Question: I'm trying to center the JavaScript slideshow and "Slideshow header" that you can see in image left. Below you can see what my website looks like on the left and on the right is how I want to center my slideshow.

I tried adding 'text-align: center;' to my CSS but nothing changes.
## HTML
'''
<div class="container">
<div class="header">
<h1 class="text-muted">Slideshow</h1>
</div>
<div id="slider">
<ul class="slides">
<li class="slide slide1">slide1</li>
<li class="slide slide2">slide2</li>
<li class="slide slide3">slide3</li>
<li class="slide slide4">slide4</li>
<li class="slide slide5">slide5</li>
<li class="slide slide1">slide1</li>
</ul>
</div>
</div>
'''
## CSS
'''
#slider {
width: 720px;
height: 300px;
overflow: hidden; }
#slider .slides {
display: block;
width: 6000px;
height: 400px;
margin: 0 auto;
padding: 0; }
#slider .slide {
float: left;
list-style-type: none;
width: 720px;
height: 400px; }
.slide1 {background:red;}
.slide2 {background: blue;}
.slide3 {background: green;}
.slide4{background: purple;}
.slide5 {background: pink;}
'''
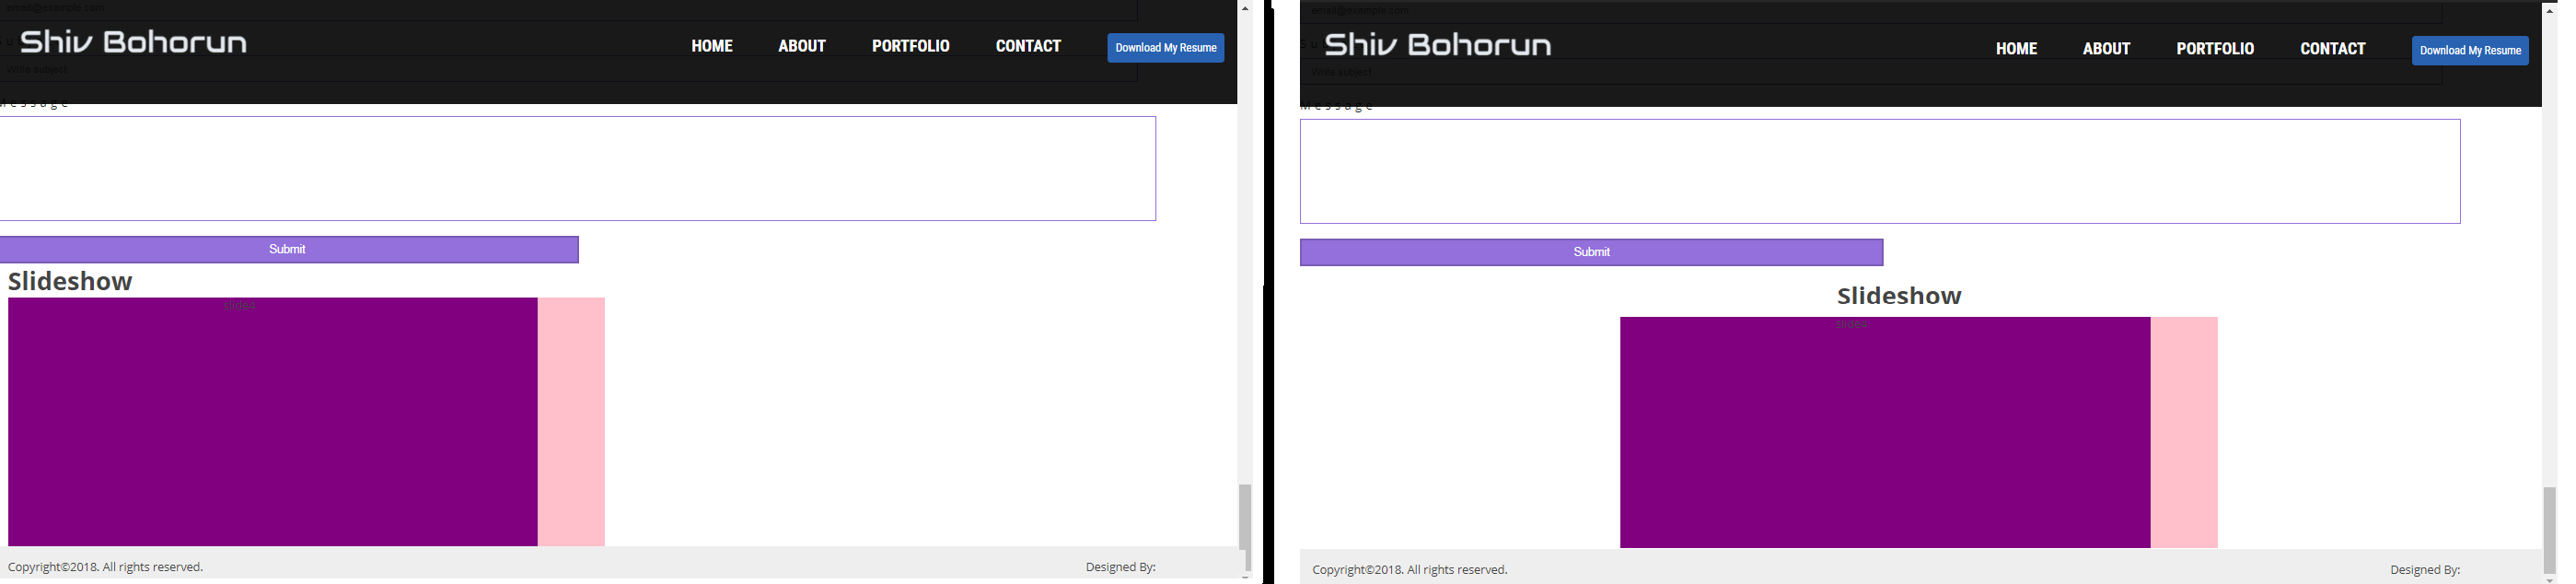
Answer: You can do it like this:
'''
#slider{
width: 720px;
height: 300px;
overflow: hidden;
position:relative;
left:50%;
transform:translateX(-50%);
}
'''